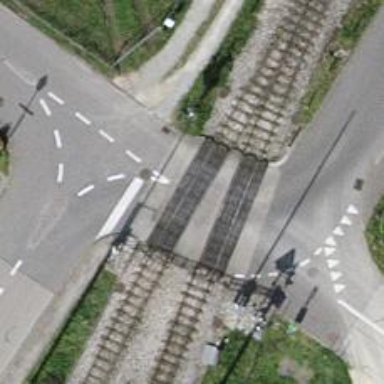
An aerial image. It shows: Railway level crossing.